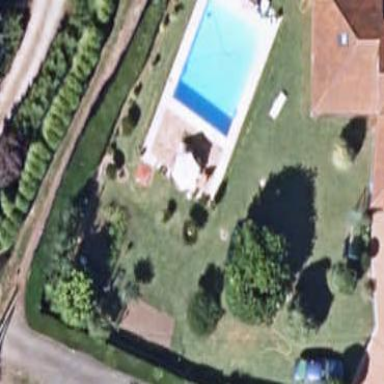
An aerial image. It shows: Swimming pool located in leisure land.